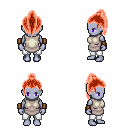
a pixel art fantasy rpg character, female body template, dark elf, purple skin, white tunic, white pants, red long topknot hairstyle, leather bracers, four views (front, back, left, right), 2x2 character sprite sheet, small pixel art, hard edges, no anti-aliasing